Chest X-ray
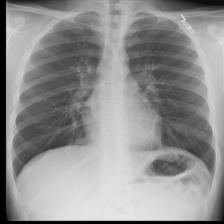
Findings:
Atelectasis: negative
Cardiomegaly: negative
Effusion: negative
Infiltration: negative
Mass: positive
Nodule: negative
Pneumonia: negative
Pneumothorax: negative
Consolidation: negative
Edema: negative
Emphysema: negative
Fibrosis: negative
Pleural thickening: negative
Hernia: negative